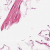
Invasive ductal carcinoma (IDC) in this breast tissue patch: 0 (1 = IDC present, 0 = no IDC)